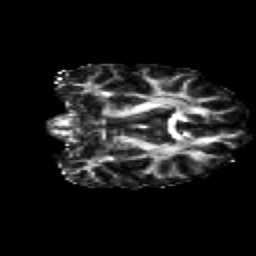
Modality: FA
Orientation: coronal
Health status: healthy
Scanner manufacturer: siemens
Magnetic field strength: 3 T
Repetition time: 12 s
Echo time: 0.092 s